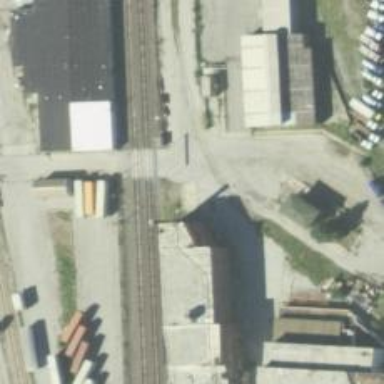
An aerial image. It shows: Railway level crossing.